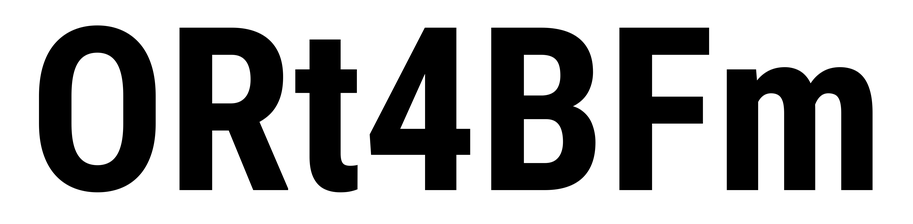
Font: Roboto_Condensed_Bold